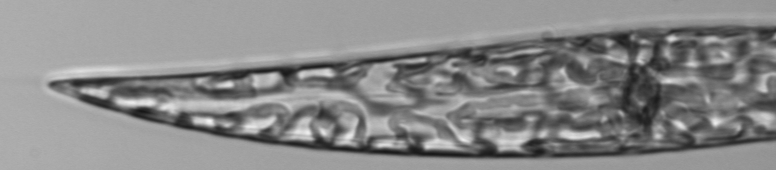
Label: Pleurosigma